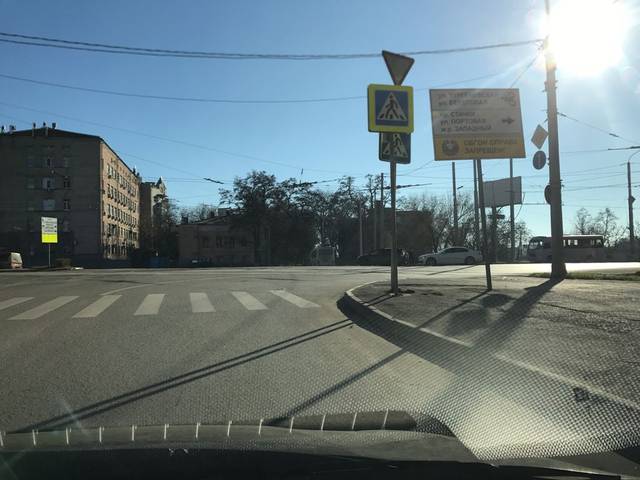
Region: Russia
Coordinates: 47.216, 39.7